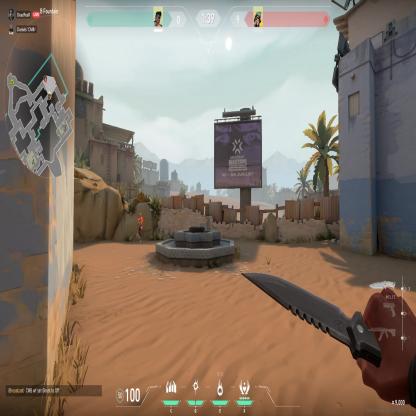
Label: enemy